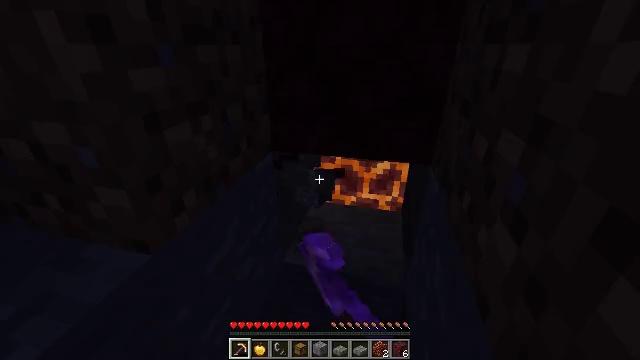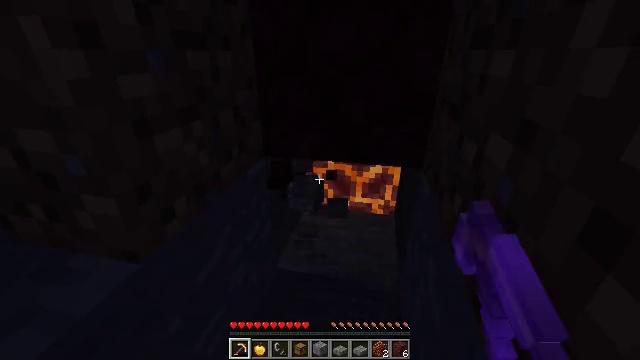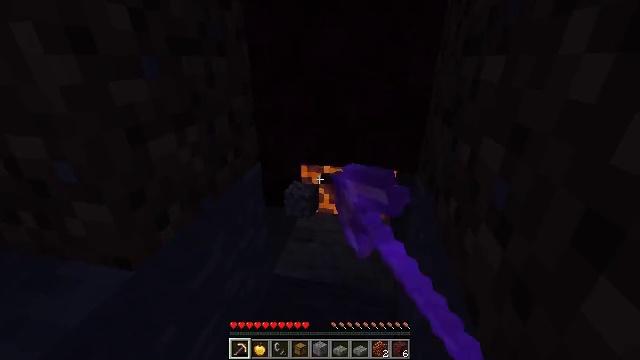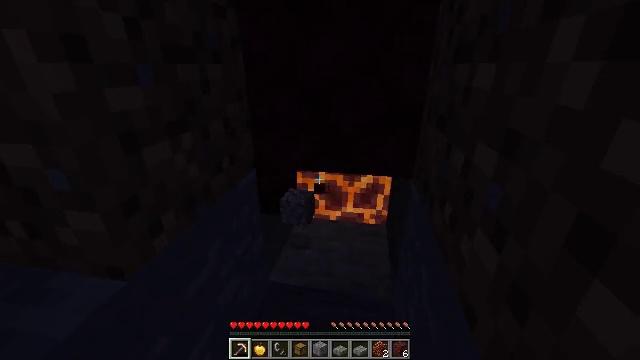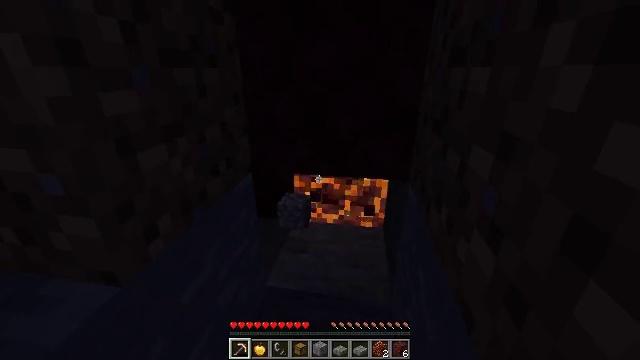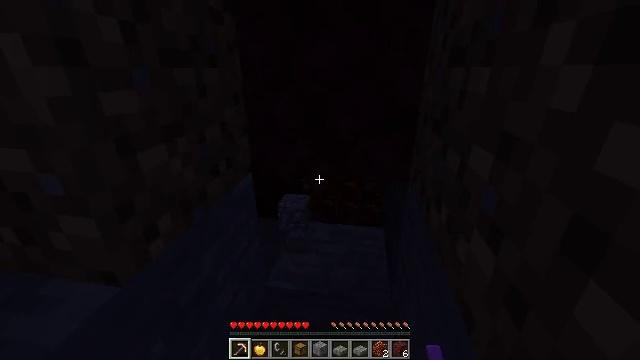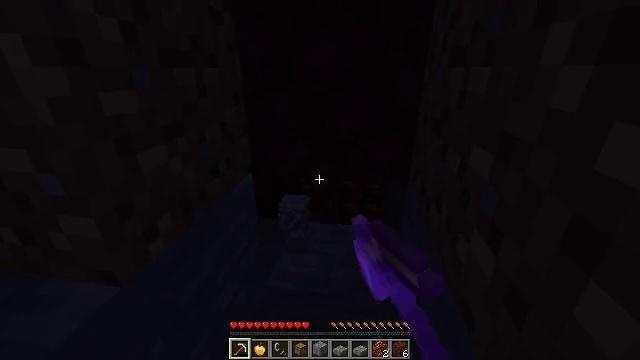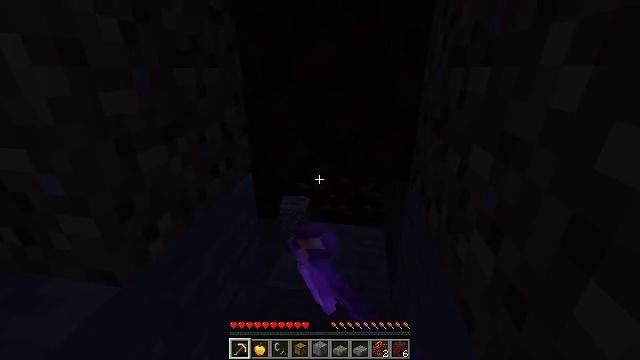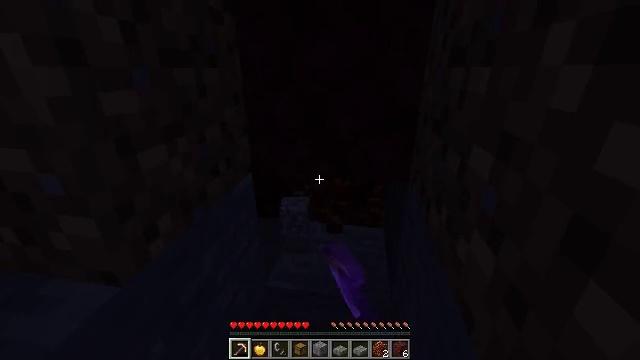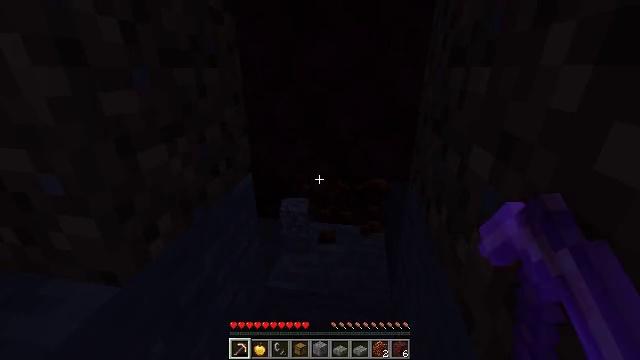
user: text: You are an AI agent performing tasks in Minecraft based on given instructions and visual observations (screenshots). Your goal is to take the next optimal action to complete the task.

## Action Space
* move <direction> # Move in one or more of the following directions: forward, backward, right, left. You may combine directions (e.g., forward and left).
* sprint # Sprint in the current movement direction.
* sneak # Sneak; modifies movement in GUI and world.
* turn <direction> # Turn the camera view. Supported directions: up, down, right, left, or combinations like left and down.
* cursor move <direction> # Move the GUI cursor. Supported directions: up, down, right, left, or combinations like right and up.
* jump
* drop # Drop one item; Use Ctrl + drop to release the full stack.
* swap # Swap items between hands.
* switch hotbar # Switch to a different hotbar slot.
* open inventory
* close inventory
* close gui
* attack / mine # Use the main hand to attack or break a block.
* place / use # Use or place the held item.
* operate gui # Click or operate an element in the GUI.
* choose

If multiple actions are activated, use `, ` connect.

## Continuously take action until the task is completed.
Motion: motion action
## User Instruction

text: Break the magma block to collect it.
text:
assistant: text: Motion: turn right and up, attack / mine
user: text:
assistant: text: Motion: turn right and up
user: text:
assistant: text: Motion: turn right and up
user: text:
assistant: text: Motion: attack / mine
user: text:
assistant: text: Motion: attack / mine
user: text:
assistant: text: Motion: attack / mine
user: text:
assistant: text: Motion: attack / mine
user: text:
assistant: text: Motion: attack / mine
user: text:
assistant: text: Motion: attack / mine
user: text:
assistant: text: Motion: attack / mine